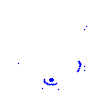
Particle: proton